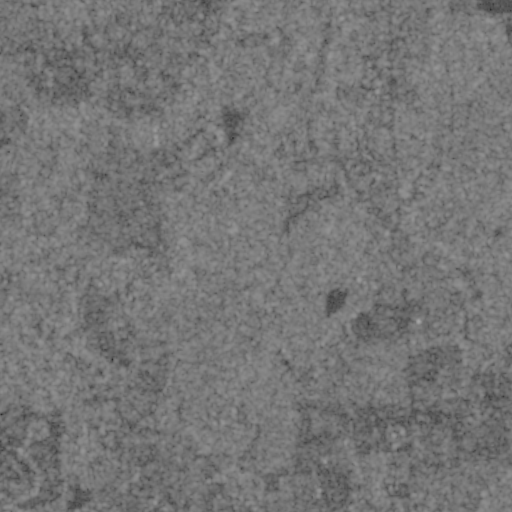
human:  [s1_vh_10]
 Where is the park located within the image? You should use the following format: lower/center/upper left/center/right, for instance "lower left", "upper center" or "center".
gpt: The park is located in the lower left of the image.
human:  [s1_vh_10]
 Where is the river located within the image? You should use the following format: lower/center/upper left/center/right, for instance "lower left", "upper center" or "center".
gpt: The river is located in the upper right of the image.
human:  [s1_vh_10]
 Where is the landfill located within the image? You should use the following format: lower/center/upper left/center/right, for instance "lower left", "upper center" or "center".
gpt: There is no landfill in the image.

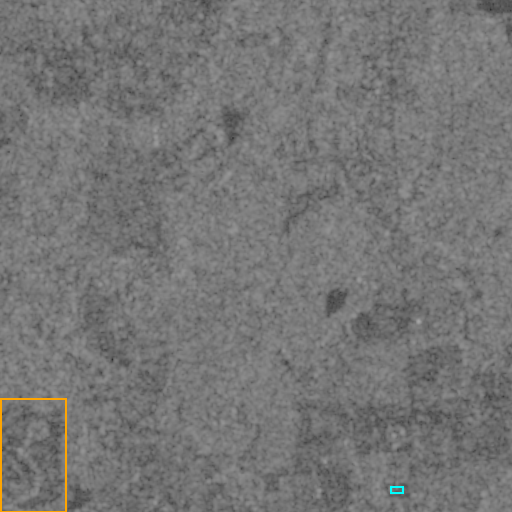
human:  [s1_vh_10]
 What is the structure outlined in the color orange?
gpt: The structure outlined in orange is a park.
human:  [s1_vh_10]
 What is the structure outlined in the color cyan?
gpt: The structure outlined in cyan is a building.
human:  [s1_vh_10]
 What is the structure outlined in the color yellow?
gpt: There is no yellow outline.